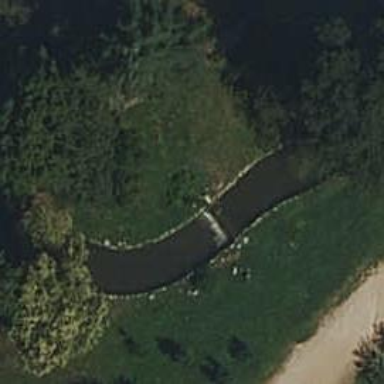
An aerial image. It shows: Weir along the waterway.